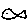
Label: fish